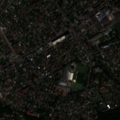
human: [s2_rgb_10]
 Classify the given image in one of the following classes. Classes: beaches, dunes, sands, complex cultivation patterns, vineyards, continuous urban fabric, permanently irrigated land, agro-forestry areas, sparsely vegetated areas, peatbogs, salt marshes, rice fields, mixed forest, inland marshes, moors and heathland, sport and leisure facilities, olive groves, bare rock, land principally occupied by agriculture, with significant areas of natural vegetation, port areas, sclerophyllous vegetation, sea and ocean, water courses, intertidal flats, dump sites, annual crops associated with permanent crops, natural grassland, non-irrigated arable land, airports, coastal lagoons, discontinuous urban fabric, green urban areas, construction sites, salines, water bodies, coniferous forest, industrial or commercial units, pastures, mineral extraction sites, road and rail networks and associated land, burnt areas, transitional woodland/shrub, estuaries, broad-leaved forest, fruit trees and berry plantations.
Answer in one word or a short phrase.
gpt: continuous urban fabric, discontinuous urban fabric, green urban areas, sport and leisure facilities